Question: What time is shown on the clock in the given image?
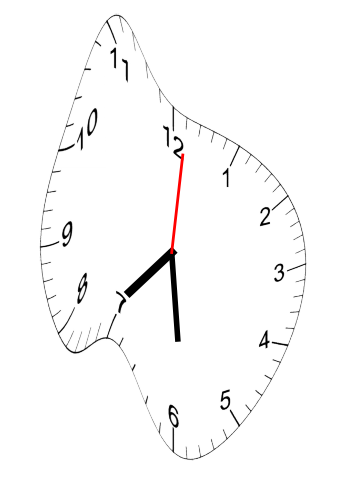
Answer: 07:29:01